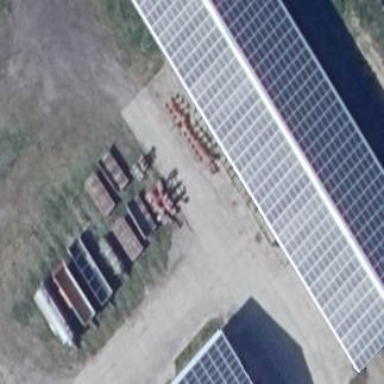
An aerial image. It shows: Building equipped with solar photovoltaic panel for generating electricity. The small installation is solar power generator.